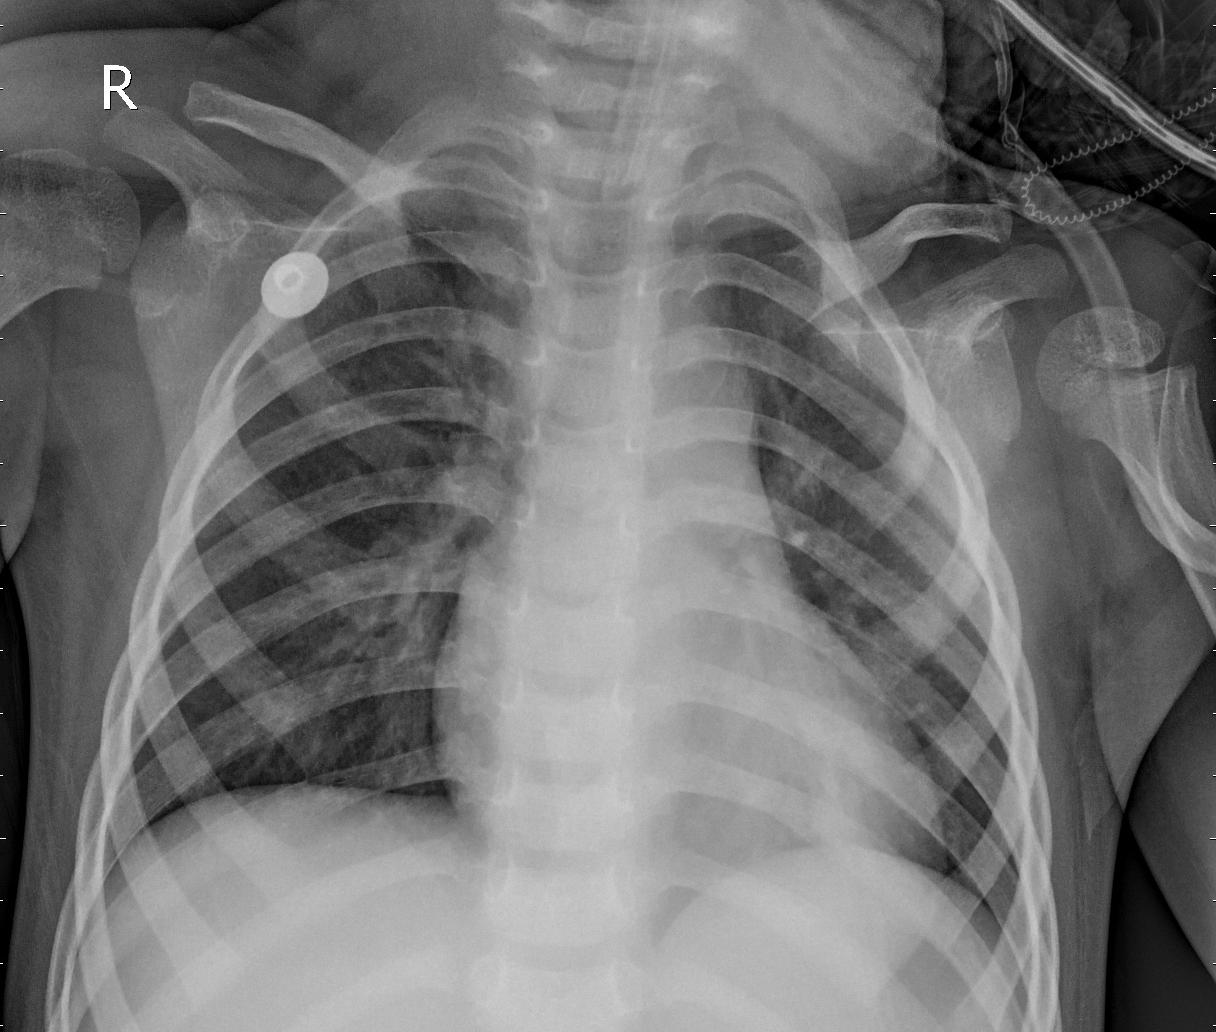
Diagnosis: PNEUMONIA